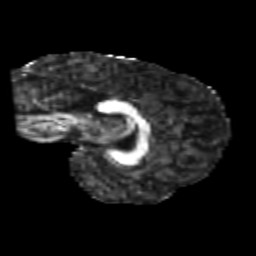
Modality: FA
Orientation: sagittal
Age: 39
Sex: female
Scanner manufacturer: siemens
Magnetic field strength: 3 T
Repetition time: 1.8 s
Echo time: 0.07 s